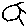
Label: sun